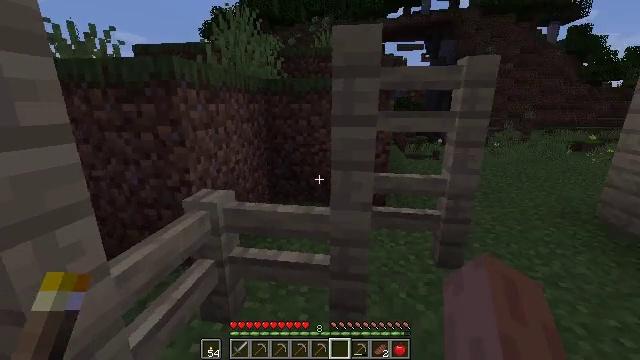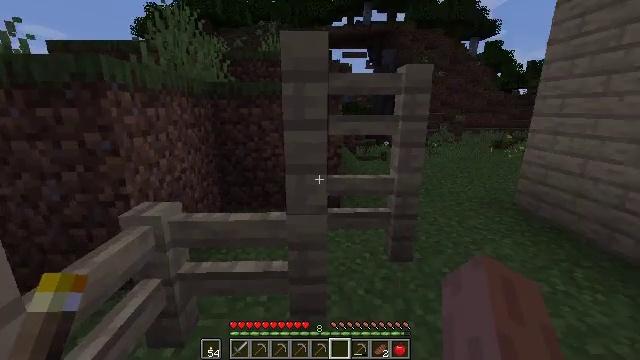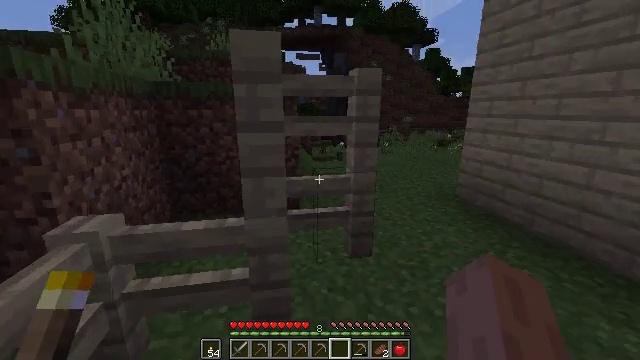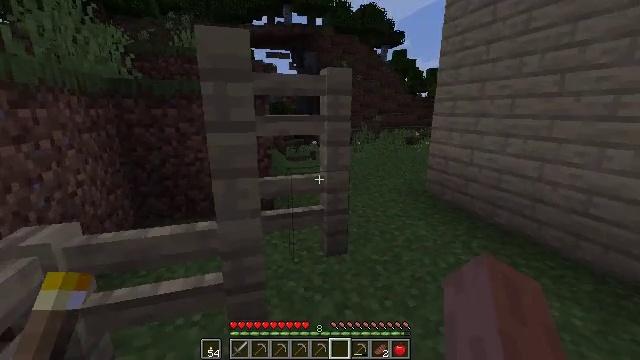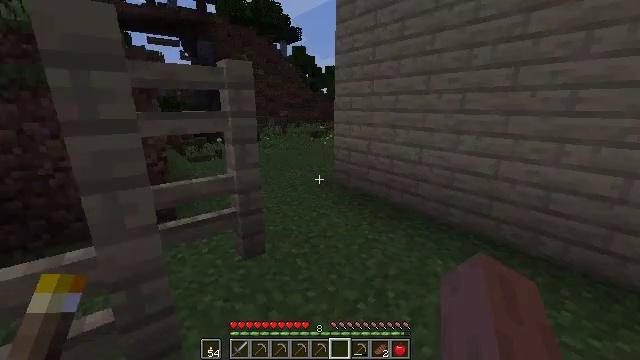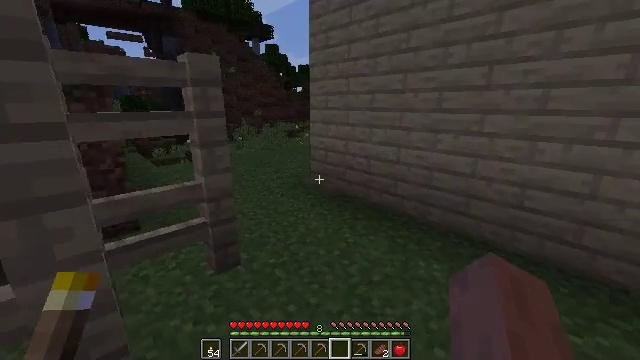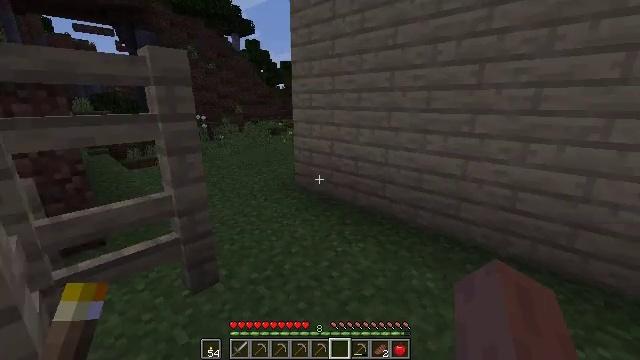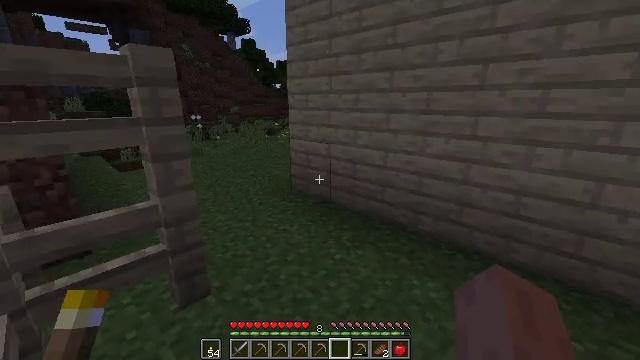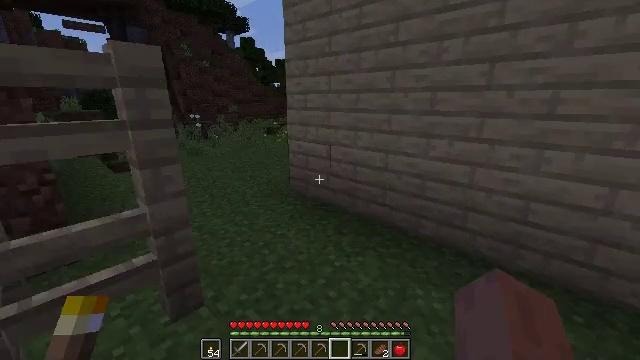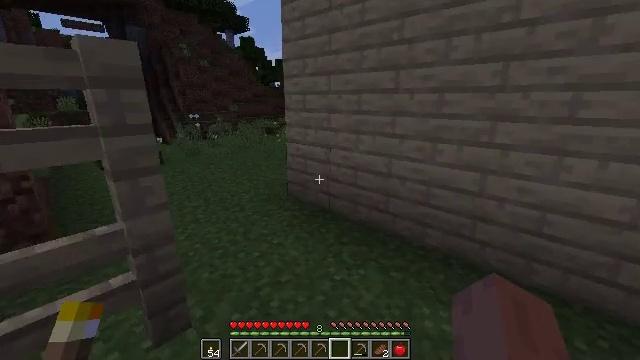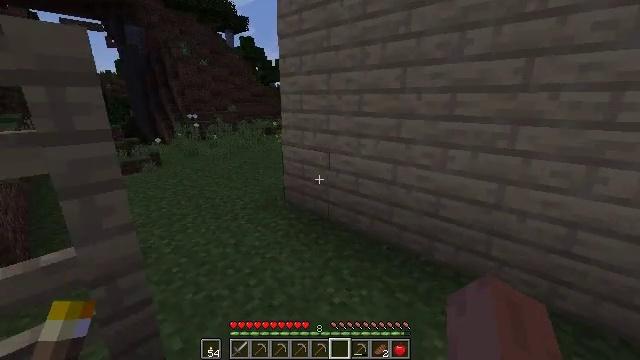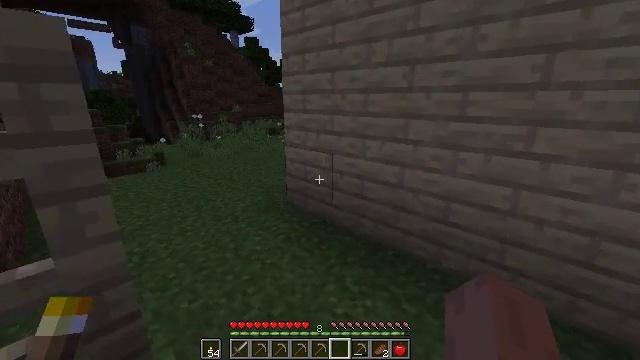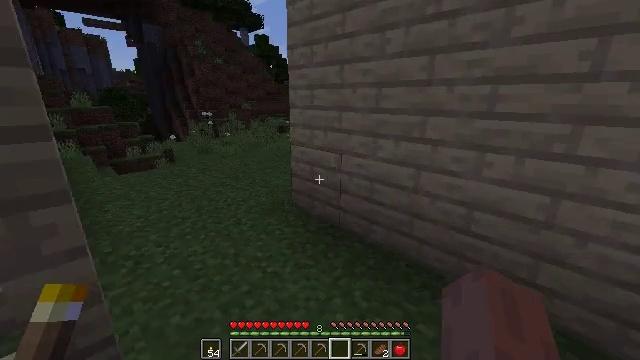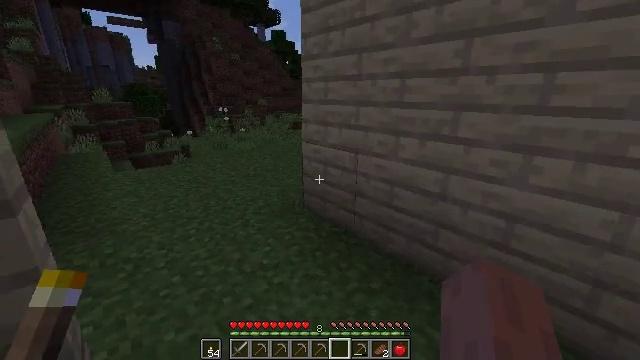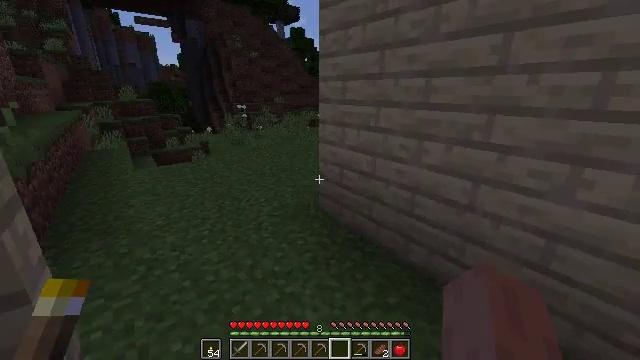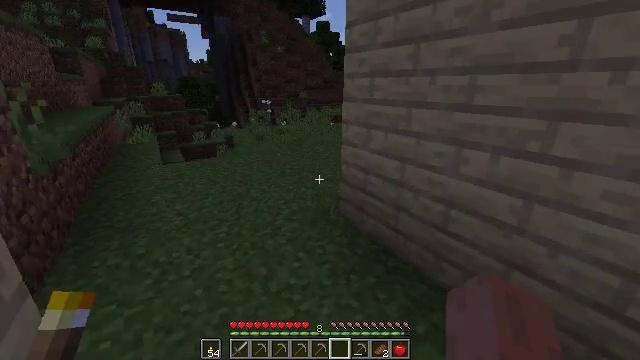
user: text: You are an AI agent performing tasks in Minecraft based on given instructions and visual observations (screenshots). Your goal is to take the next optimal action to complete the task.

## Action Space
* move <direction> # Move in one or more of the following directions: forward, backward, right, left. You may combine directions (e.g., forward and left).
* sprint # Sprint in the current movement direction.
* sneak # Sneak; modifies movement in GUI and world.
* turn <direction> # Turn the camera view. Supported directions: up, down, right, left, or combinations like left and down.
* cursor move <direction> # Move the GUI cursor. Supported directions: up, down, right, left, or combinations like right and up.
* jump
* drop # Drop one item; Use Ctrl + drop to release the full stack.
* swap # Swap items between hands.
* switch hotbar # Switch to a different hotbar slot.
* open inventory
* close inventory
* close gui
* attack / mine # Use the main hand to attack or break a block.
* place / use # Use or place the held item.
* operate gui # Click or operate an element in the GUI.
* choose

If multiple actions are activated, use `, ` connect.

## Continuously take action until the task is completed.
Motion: motion action
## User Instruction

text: Recycle the birch fence.
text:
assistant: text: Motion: turn right
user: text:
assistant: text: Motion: turn right
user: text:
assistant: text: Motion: turn right
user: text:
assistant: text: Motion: move forward, turn right and down
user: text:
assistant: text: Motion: move forward, turn right
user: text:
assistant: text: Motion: move forward, turn right
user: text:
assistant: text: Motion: move forward
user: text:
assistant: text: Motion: move forward
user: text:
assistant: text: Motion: move forward
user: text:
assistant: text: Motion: move forward
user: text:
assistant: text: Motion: move forward
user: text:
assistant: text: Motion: move forward, turn left
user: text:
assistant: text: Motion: move forward, turn left
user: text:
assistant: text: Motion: move forward, turn left
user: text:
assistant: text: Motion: move forward, turn left
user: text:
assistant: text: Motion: move forward, turn left and down
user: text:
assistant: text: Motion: move forward, turn left
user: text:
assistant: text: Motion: move forward, turn left
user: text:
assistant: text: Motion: move forward, turn left
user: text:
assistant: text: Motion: move forward, turn left
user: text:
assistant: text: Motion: move forward, turn left
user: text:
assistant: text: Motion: move forward, turn left
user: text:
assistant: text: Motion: move forward, turn left
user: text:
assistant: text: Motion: move forward, turn left
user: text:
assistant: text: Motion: move forward, turn left
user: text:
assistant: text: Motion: move forward, turn left
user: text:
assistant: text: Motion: turn left
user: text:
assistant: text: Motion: turn left and down
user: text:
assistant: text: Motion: turn left and down
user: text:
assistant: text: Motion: turn left and down